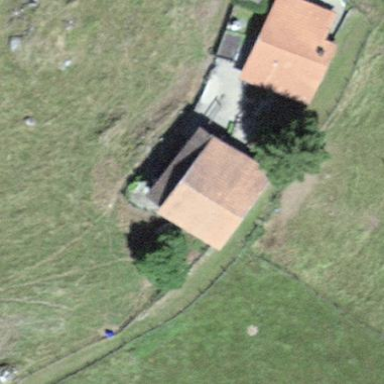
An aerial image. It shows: Barn.